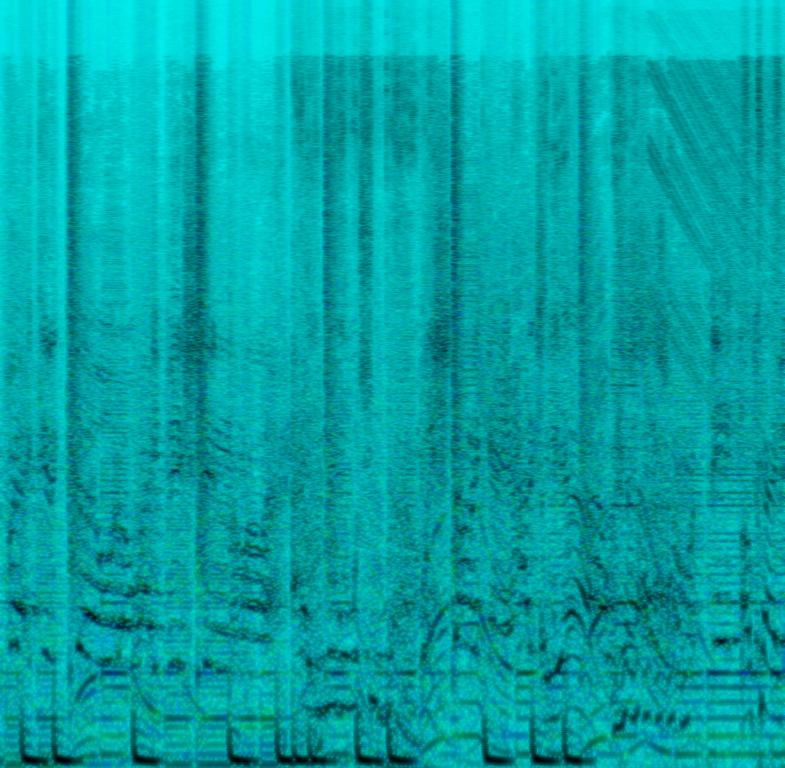
The Pop song features a filtered male vocal, alongside flat male vocal, singing over some claps, boomy kick hits, laser synth riser and addictive synth lead melody. There are also some male laughing sounds. It sounds addictive, groovy and exciting - like something you would hear in clubs.